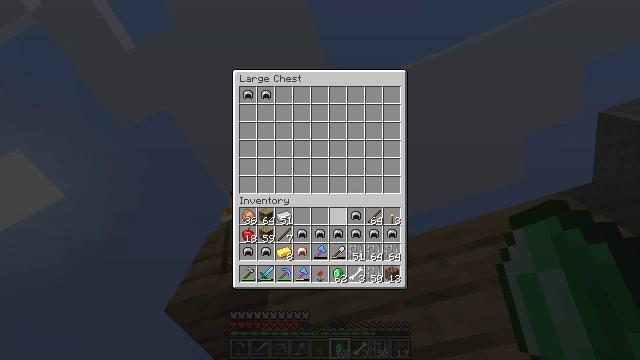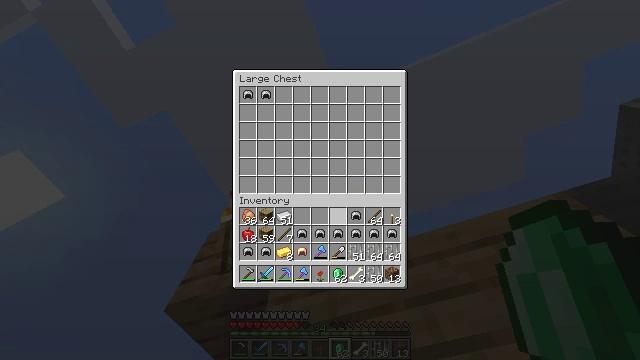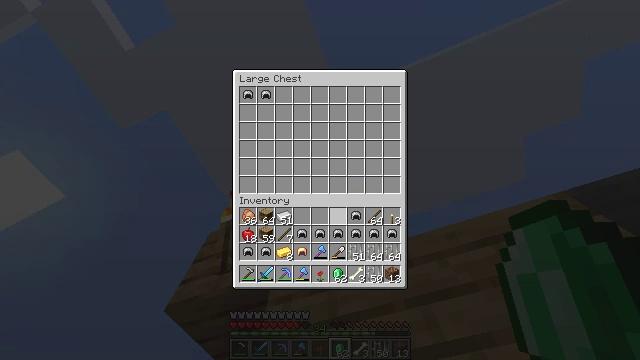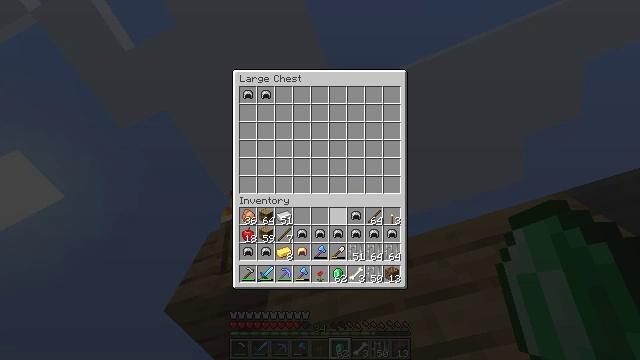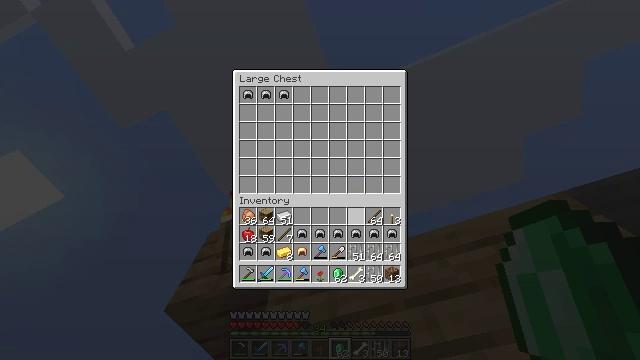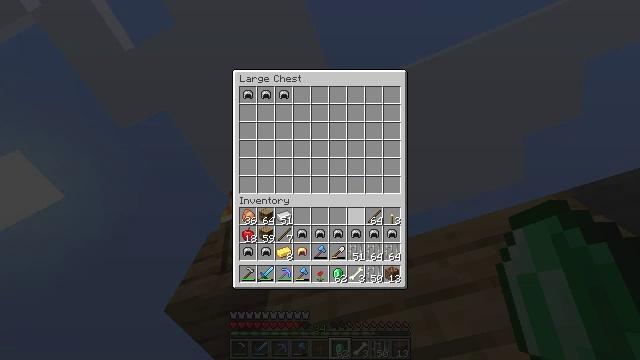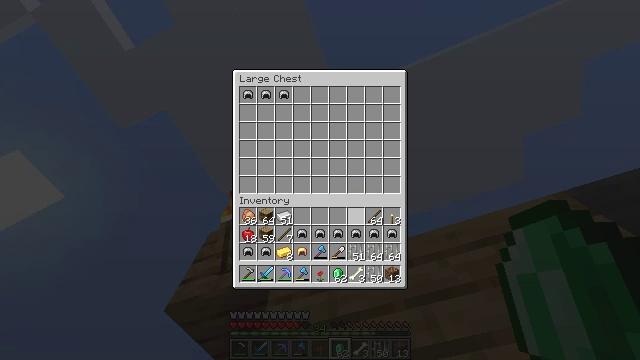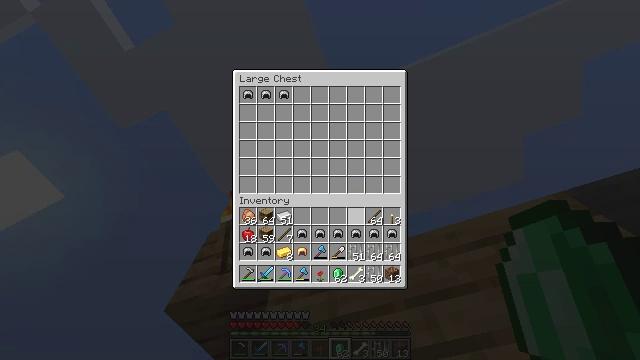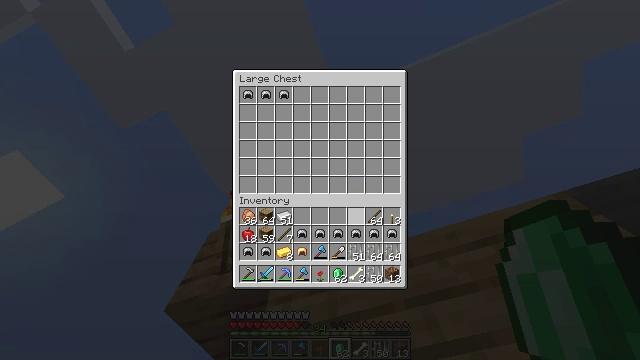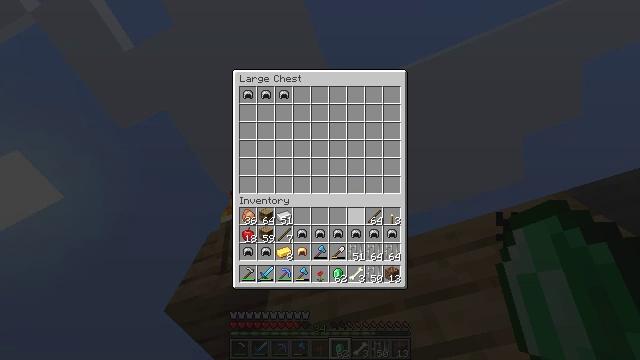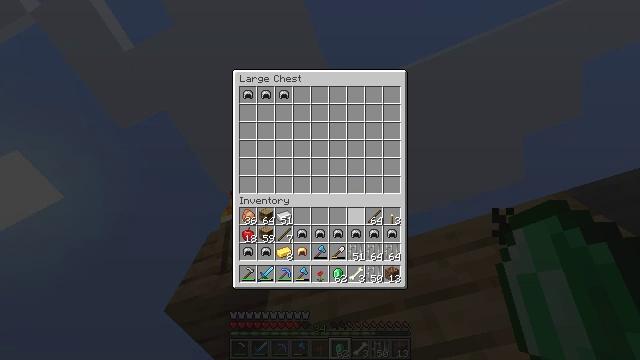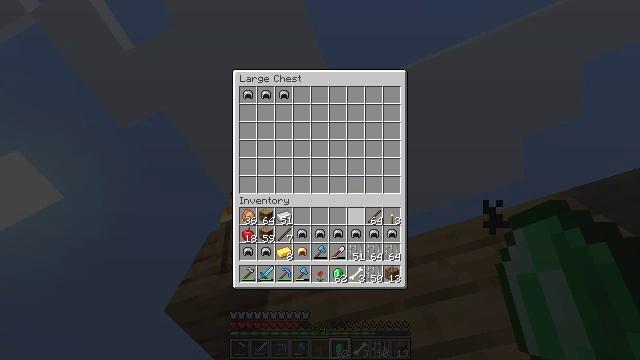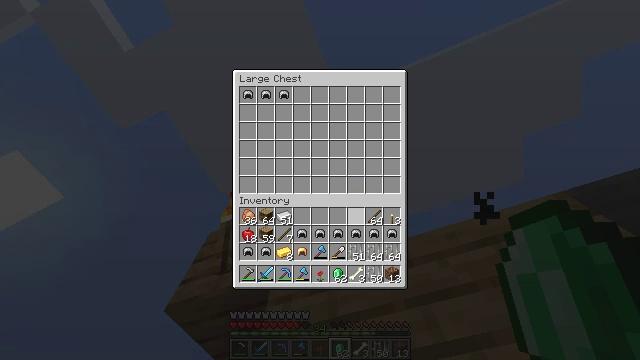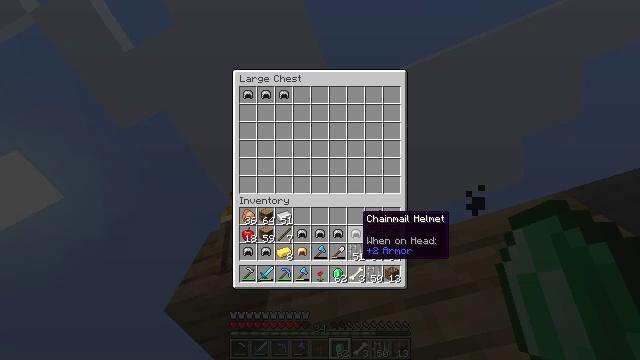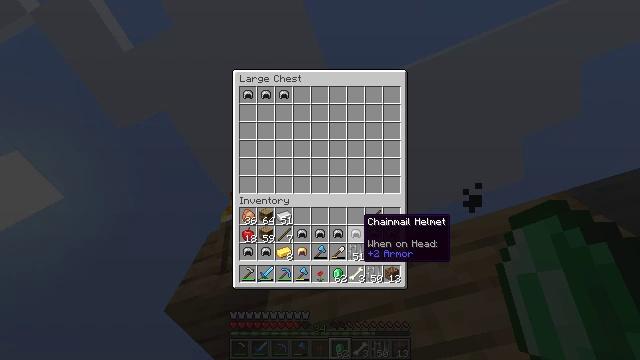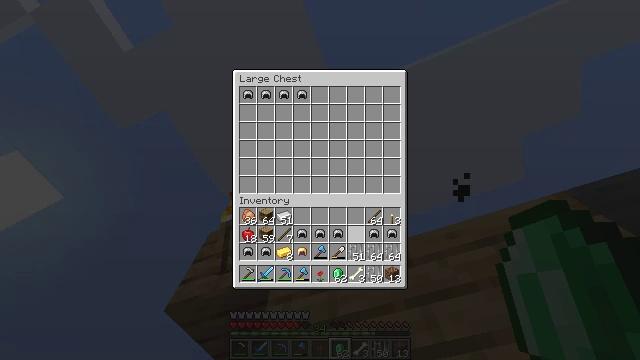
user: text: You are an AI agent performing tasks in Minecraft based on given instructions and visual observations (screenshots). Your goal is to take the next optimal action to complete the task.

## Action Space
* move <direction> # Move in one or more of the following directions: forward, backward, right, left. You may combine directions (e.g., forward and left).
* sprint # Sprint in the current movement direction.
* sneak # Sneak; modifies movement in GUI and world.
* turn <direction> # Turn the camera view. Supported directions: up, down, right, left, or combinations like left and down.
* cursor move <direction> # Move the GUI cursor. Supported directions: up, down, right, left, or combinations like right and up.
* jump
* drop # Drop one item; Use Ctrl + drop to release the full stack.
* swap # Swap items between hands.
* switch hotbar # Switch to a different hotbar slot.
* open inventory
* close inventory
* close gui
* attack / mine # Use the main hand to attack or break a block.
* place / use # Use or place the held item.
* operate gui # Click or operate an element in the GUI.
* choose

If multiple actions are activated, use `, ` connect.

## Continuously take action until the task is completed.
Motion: motion action
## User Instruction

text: Make sure you have the materials to craft a chainmail helmet.
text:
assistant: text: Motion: sneak
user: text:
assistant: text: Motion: sneak
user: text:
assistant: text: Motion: sneak
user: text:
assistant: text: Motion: sneak, operate gui
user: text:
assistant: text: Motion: sneak, operate gui
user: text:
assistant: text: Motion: sneak, operate gui
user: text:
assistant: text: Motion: sneak
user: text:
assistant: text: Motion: sneak
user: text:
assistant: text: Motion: sneak
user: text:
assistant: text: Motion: sneak, operate gui
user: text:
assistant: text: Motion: sneak, operate gui
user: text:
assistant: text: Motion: sneak, operate gui
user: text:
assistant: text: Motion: sneak
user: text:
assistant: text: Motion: sneak
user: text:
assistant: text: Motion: sneak, operate gui
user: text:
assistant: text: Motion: sneak, operate gui
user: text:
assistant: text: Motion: sneak, operate gui
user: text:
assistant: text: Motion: sneak, operate gui
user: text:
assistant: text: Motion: sneak
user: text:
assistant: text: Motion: sneak
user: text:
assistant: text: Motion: sneak
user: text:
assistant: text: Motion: sneak
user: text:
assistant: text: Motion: sneak, operate gui
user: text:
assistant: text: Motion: sneak, operate gui
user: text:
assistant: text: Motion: sneak, cursor move right, operate gui
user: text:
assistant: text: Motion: sneak, cursor move right
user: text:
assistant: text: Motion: sneak
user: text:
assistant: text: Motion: sneak
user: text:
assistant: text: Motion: sneak
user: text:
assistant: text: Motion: sneak, operate gui